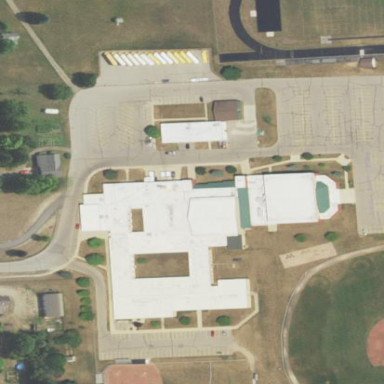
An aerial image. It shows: School.